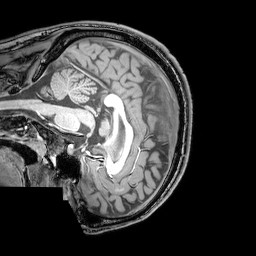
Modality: T1w
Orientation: sagittal
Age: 22
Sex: male
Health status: healthy
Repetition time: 0.081 s
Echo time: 0.037 s